Question: I want to set a variable in my project config that can then be used elsewhere in the config the same way as an environment var, or built-in Macro value like $(OutDir), etc.
I thought this was the way to do it:

But when I use $(ConfigurationSuffix) in my post-build step (I want to set single rule to cope with myapp.exe Vs myapp_d.exe) I get an error the var doesn't exist.
Is what I want possible? And if so what did I do wrong?
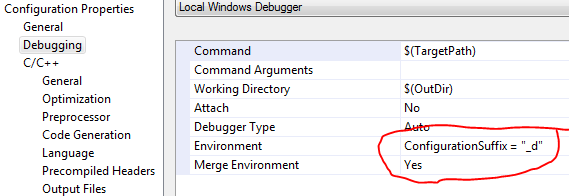
Answer: I think what you've done is set a variable for use - not when building.
To do what you want, try:
- 'View -> Property Manager'- - - 'Add New Project Property Sheet...''dbgprops'- 'dbgprops'- 'User Macros''Add Macro'- 'ConfigurationSuffix''_d'- 'Set this macro as an environment variable in the build environment'-
Now try '$(ConfigurationSuffix)' from your build events!